Question: I'm trying to insert into a table, but it cannot find the table users. I get the error posted in the title. The table most definitely exists:

This is how I am connecting:
'''
define("DB_DSN", "sqlite2:host=hosthere;dbname=dbnamehere");
define("DB_USERNAME", " ");
define("DB_PASSWORD", " ");
$con = new PDO(DB_DSN, DB_USERNAME, DB_PASSWORD);
$con->setAttribute(PDO::ATTR_ERRMODE, PDO::ERRMODE_EXCEPTION);
$sql = "INSERT INTO users(username, password) VALUES(:username, :password)";
'''
I am using a free website host so I can't really edit much besides .htaccess. It has sqlite and sqlite2. I tried with sqlite:host... but I still get same error. I'm still new to PDO and would appreciate any help.
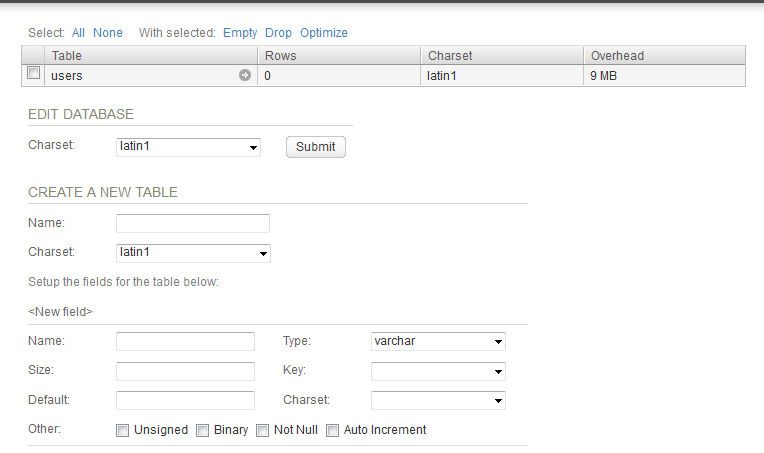
Answer: Your connection string doesn't appear to be correct.
There are no "host" and "dbname" variables for connecting to an SQLite database. An SQLite database is a file, and all you need to open an SQLite database is the file path to this file.
The connection string is made up of the database type (sqlite2 in your case), followed by a colon (:) followed by the full path to your database.
So, for example, if your database is called "mydata.sqlite", and it's in the directory "/home/users/yayu/database", then your connection string would look like this:
'''
sqlite2:/home/users/yayu/database/mydata.sqlite
'''
Thus, to use a constant as you supplied in your example, you would use the following:
'''
define("DB_DSN", "sqlite2:/home/users/yayu/database/mydata.sqlite")
$con = new PDO(DB_DSN)
'''
That is all that's necessary to connect. Each SQLite database file has only one database (unless you explicitely attach another one). So there is no need to specify a database name.
For more information you can refer to the PHP online documentation of the SQLite PDO driver:
<URL>
I think the first thing I would do in your case is to find out where exactly your SQLite database file is located. It looks like you are using a web-based interface to manage your SQLite database. Try to see if there are some settings or similar options that show you the full path to the database.
If that doesn't help, contact the hosting provider and ask where the SQLite database file is located.